Question: I'm trying to get my android application approved by facebook, but I keep getting the same inexplicable error back:
> One or more of your App Center Listed Platforms doesn't use
Facebook Login. Please integrate Facebook Login, and clarify how to
login with Facebook in your Review Instructions. Otherwise, remove the
platform(s) from your "App Details" tab.
Now, my app has a big blue facebook-login button on its main screen, so don't think that a missing facebook login is the problem, I think a screenshot of my facebook app settings screen holds a much more plausible explanation:

In order to add facebook support to an Intel XDK facebook app you've previously had to add a website going to html5tools-software.intel.com and use that same address as an for the application. I think the missing Facebook-login error comes from that website being tested together with my android app (which it shouldn't, it has nothing to do with my app).
What I would like to know is how to get a wrapped HTML5 application for android approved or if there are any other ways for Intel XDK apps to be approved as facebook apps (different App Domain perhaps?).
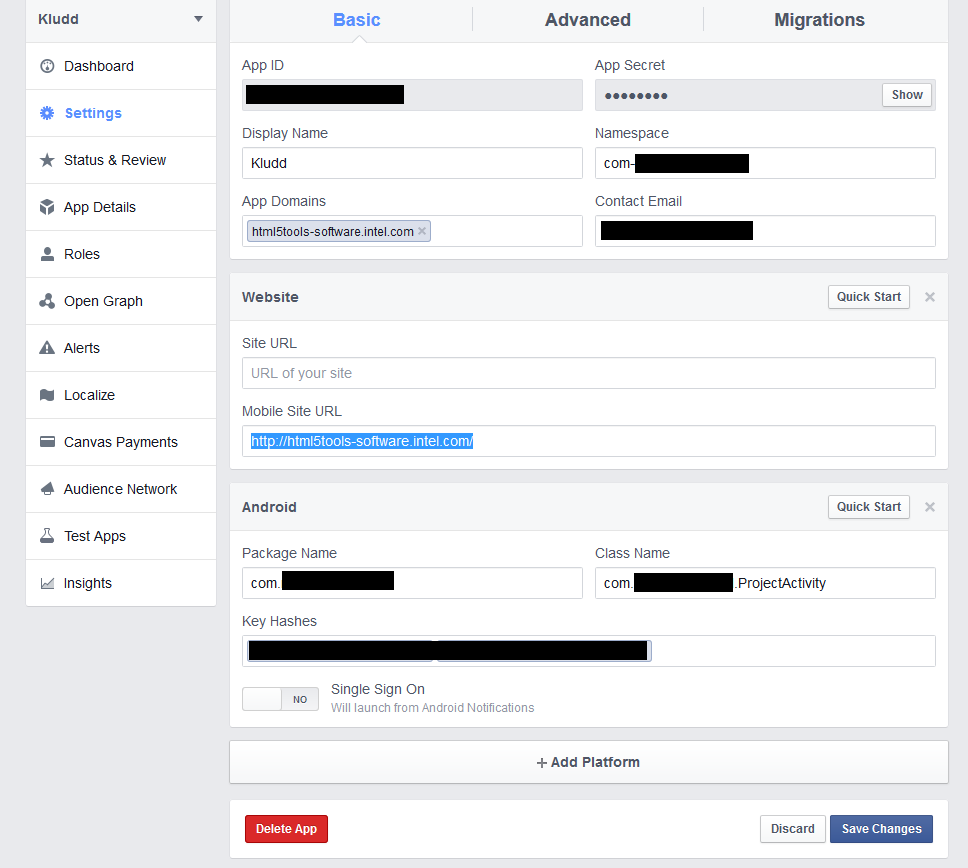
Answer: The solution was to ignore the app domains (I was setting it to 'html5tools-software.intel.com' in accordance to intels tutorial on how to do it) and add a second 'facebook app' as the tutorial says (it wants you to add a web page with url html5tools-software.intel.com). Skip those two and it works!